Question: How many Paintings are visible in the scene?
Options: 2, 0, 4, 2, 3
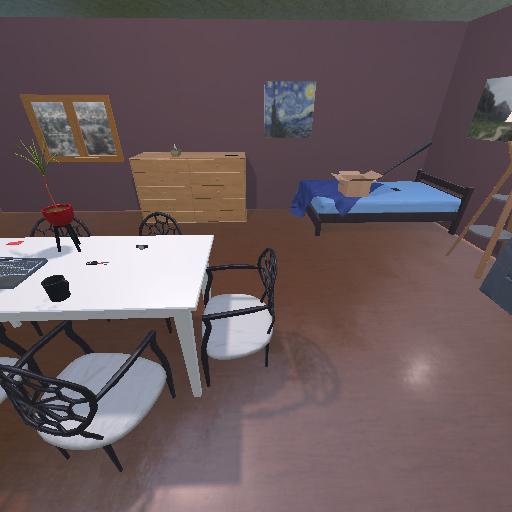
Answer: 2